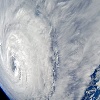
Label: cloud